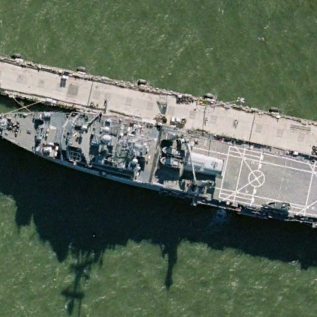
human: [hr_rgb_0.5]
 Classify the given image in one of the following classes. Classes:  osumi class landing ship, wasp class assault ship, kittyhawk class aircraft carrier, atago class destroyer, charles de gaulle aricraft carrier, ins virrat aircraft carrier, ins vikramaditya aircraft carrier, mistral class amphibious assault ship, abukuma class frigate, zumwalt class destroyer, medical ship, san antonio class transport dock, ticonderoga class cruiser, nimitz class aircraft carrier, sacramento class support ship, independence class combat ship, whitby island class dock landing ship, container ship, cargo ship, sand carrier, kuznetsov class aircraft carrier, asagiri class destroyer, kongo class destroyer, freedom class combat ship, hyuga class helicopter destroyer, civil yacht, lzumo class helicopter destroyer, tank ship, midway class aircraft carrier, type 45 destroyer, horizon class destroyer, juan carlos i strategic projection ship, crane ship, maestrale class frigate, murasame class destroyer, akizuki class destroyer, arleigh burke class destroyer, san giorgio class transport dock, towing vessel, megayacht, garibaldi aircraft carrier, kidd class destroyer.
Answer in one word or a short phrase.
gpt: Whitby Island class dock landing ship